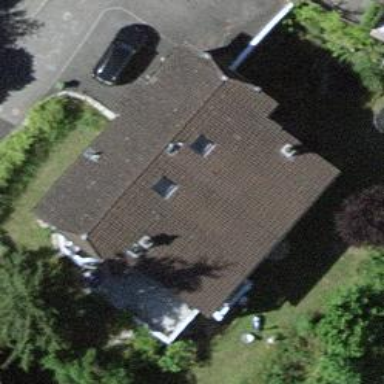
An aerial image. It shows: Detached building.